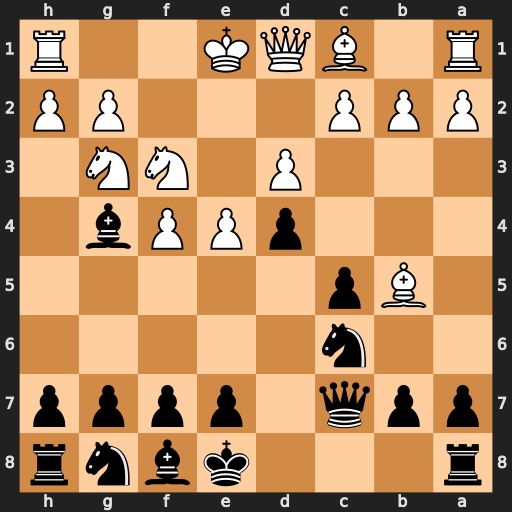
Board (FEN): r3kbnr/ppq1pppp/2n5/1Bp5/3pPPb1/3P1NN1/PPP3PP/R1BQK2R
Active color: b
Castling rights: KQkq
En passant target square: -
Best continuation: Qa5+ c3 Qxb5